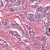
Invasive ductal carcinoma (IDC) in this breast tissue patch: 1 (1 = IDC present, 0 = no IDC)